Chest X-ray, AP view. Patient: 45 years old, sex M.
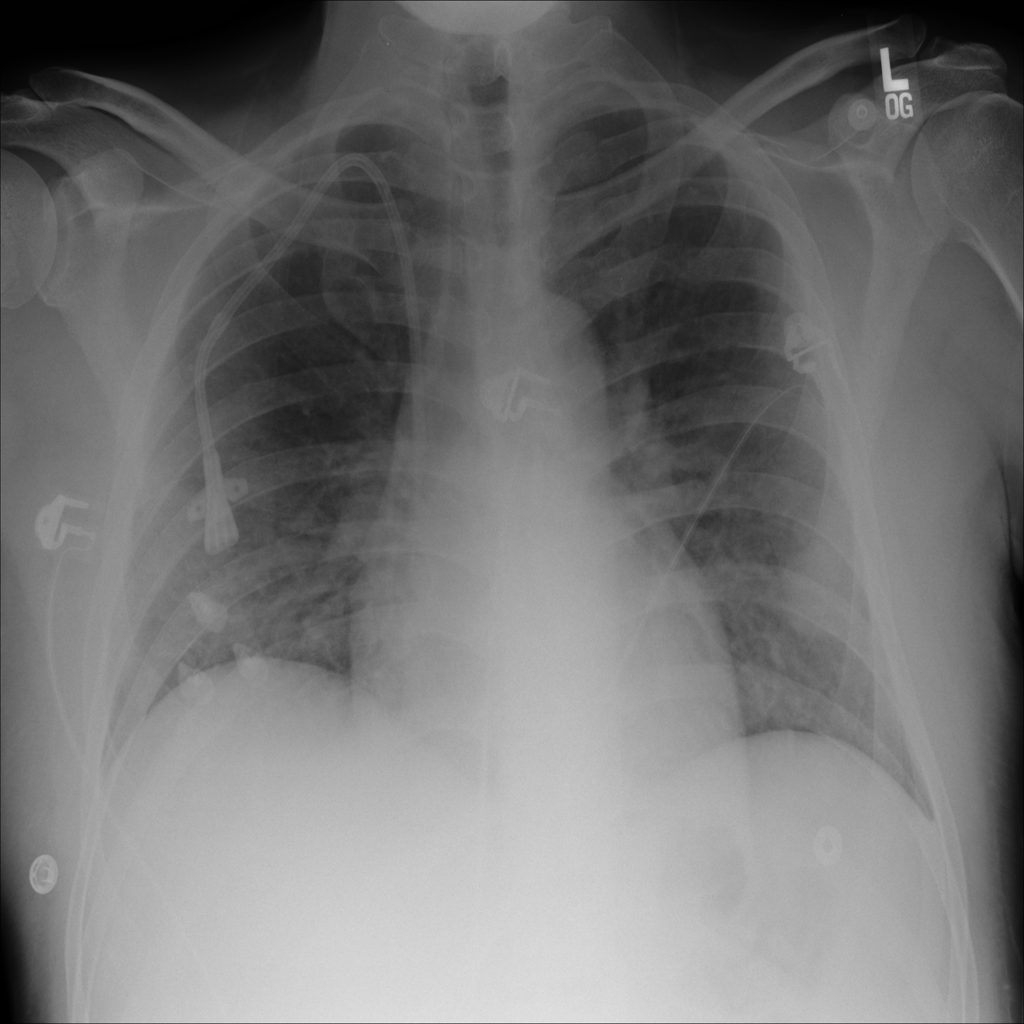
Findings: Infiltration